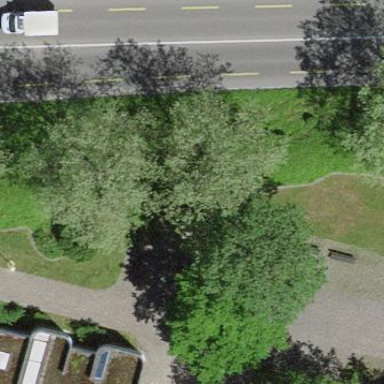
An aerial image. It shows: Park.